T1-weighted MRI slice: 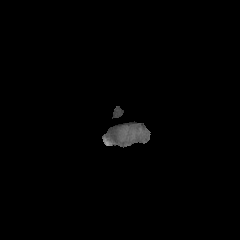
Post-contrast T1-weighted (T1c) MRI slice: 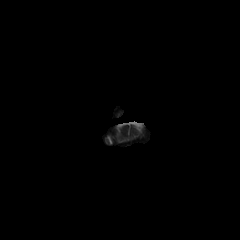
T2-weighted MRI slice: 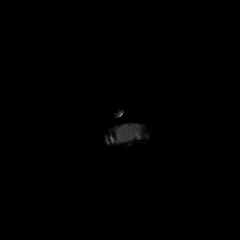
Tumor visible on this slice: no